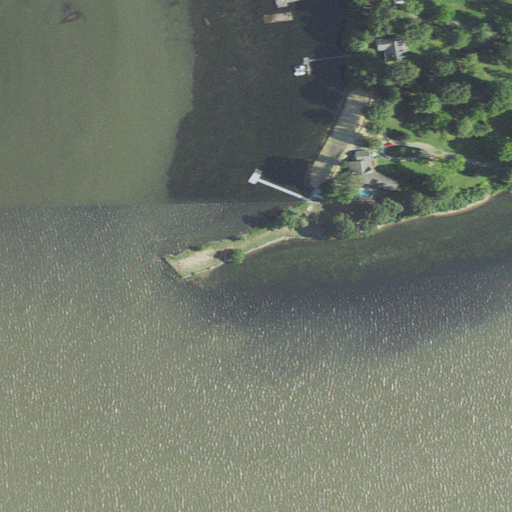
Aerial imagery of cape in Virginia named Indian Point containing open water, mixed forest, deciduous forest, herbaceous wetlands, pasture, and open development